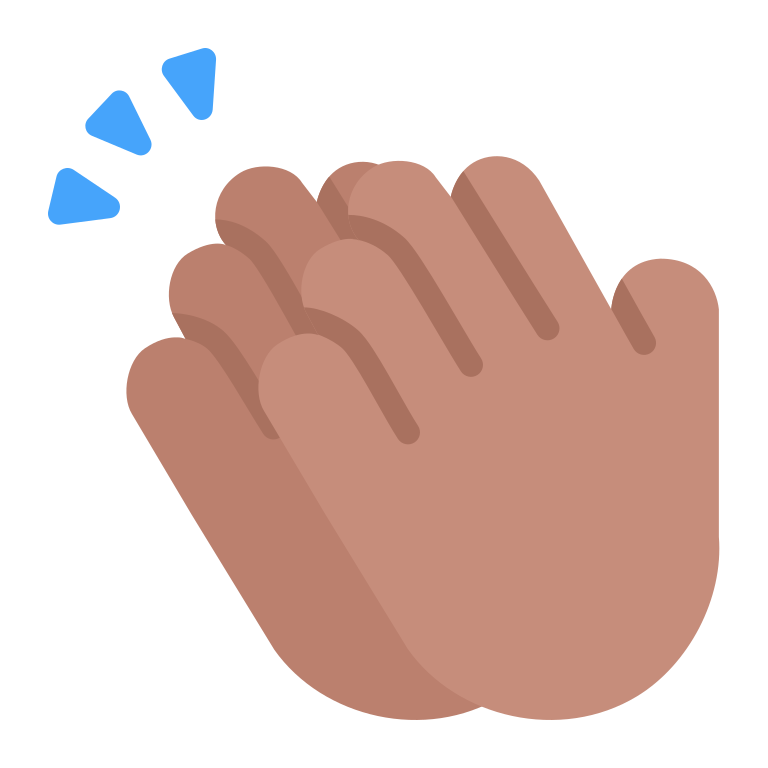
clapping hands flat